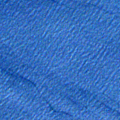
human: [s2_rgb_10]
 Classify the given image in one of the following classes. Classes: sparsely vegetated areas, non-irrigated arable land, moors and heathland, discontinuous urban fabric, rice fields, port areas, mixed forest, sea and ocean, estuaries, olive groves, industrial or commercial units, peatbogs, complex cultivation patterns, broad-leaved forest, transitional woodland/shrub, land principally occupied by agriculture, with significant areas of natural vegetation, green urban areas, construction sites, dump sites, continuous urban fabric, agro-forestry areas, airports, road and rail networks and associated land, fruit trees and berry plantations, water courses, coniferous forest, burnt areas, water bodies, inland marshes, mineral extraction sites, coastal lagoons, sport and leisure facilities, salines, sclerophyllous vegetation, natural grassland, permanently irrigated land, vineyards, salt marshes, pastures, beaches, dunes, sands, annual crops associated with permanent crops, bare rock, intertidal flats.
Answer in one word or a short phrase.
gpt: sea and ocean